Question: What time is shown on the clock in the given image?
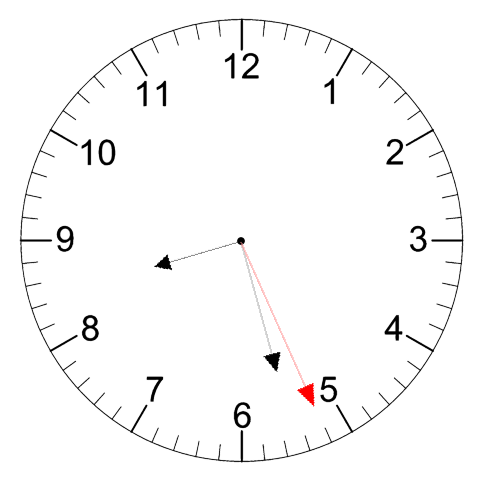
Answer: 08:27:26